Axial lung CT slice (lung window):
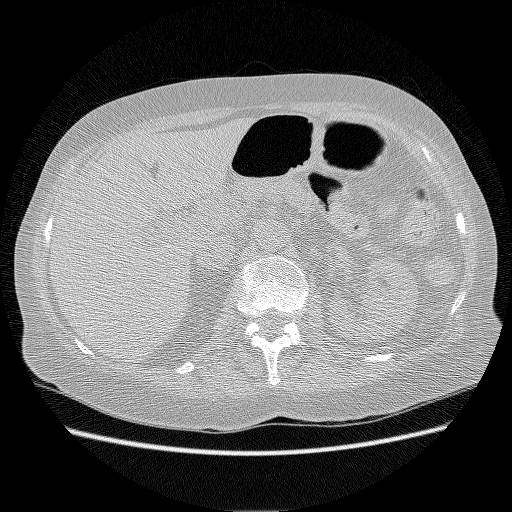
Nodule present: no